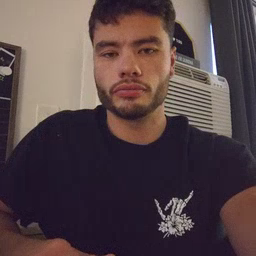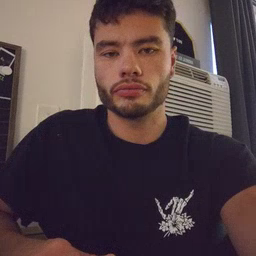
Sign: not